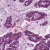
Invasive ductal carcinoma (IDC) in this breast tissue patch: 1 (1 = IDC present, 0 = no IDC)